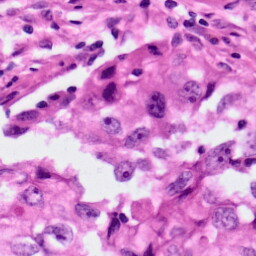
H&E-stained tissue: Lung